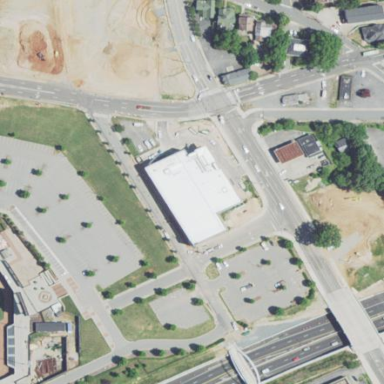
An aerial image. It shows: Building housing storage rental shop.